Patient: sex M, age 78
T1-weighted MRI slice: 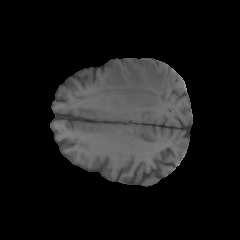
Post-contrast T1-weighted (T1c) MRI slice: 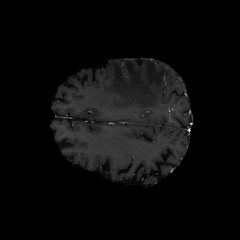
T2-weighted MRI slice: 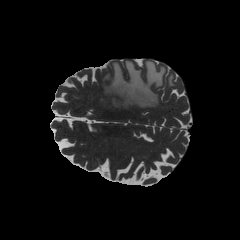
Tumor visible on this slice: yes
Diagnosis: Glioblastoma, IDH-wildtype
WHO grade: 4